Question: site is simple woocomerce site i am new developer in wordpress can anyone guide me on one query?
i need the editor into the product category section anyone has the idea how i can do that with plugin or custom code.

i have tried <URL>
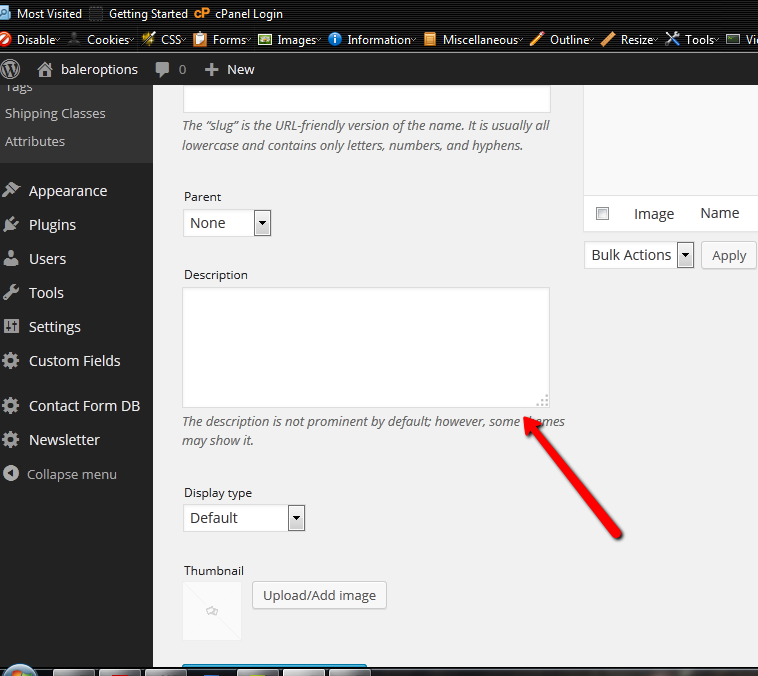
Answer: i get the solution it is very simple you can install the "Rich text".
here is the url
<URL>